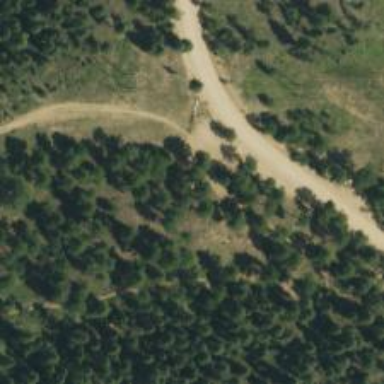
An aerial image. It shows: Path.